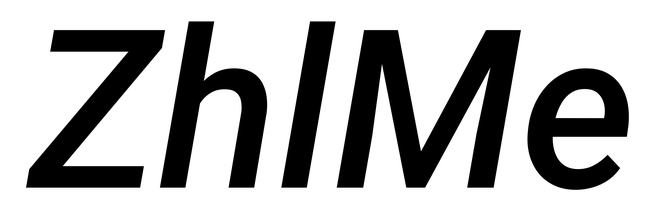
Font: Roboto-Italic_Medium_Italic